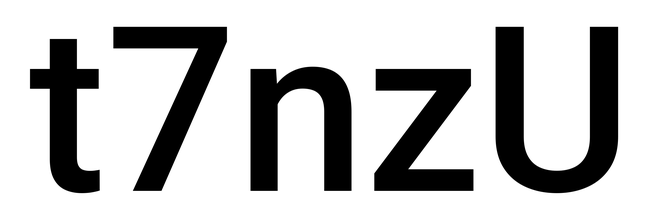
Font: Roboto_Medium